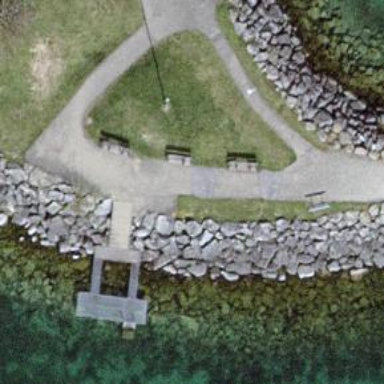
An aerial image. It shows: Bench.